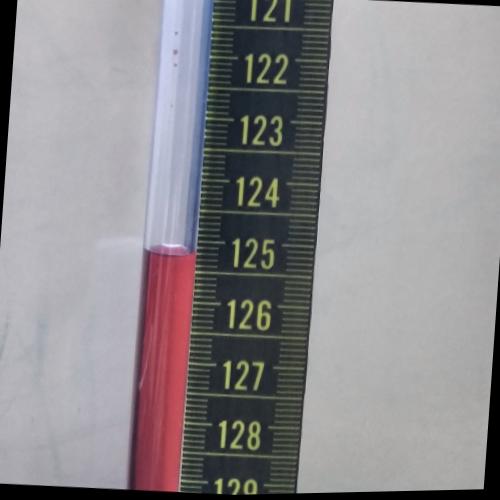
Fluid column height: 125.2 cm